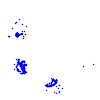
Particle: pion